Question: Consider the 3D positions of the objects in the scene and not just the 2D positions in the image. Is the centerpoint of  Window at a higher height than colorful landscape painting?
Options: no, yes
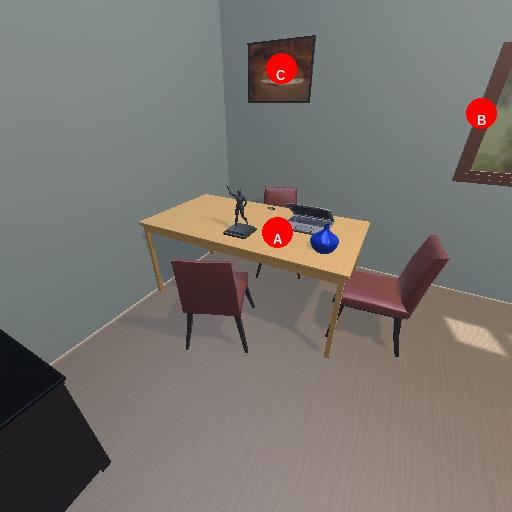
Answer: no